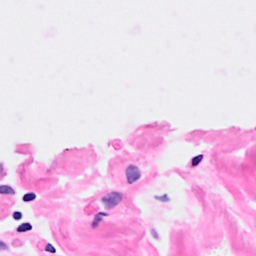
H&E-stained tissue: Breast